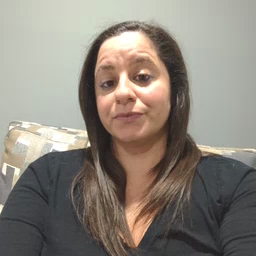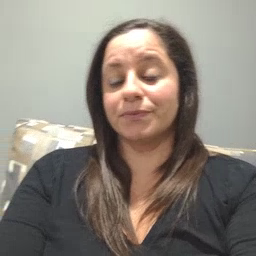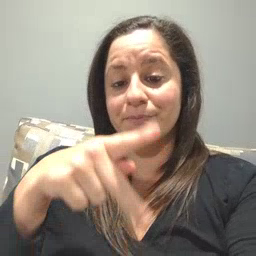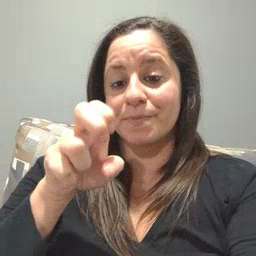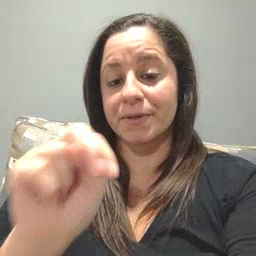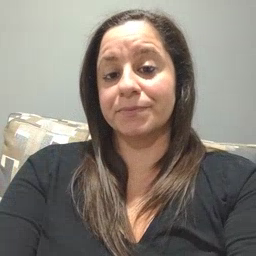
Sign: pen